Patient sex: M
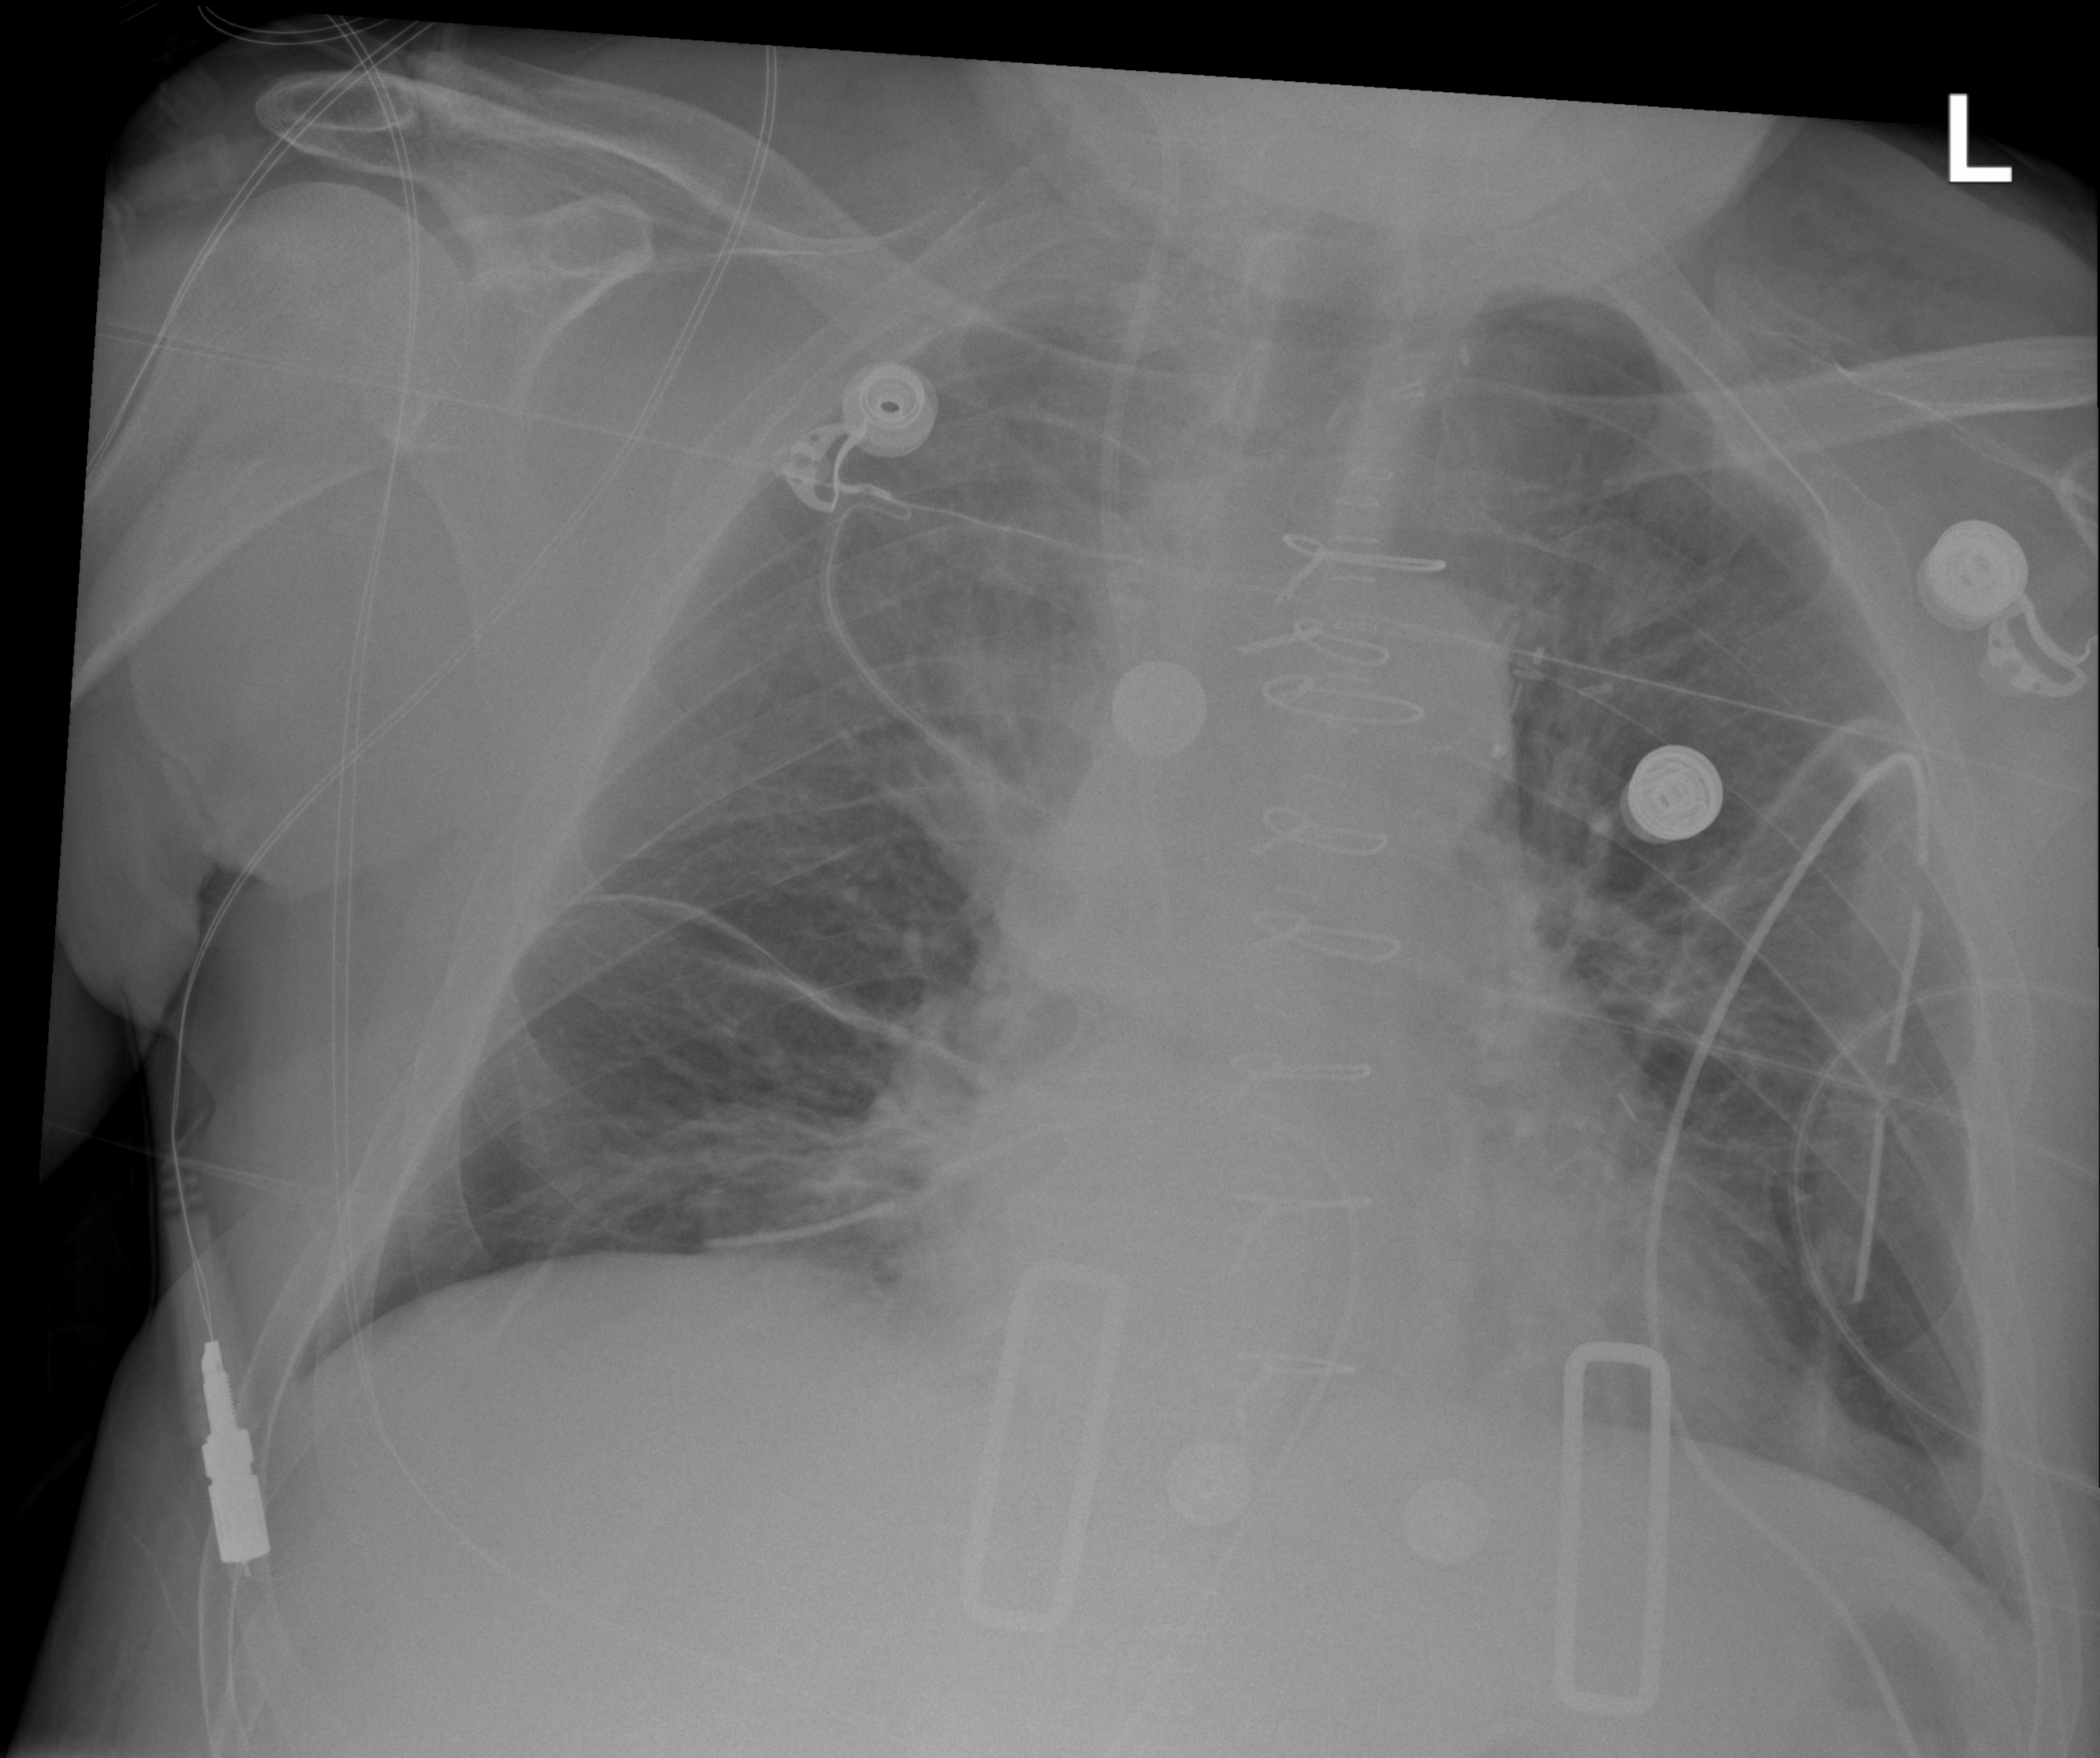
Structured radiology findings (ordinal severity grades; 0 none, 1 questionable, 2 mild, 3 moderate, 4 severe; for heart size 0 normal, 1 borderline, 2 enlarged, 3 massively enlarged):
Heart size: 1
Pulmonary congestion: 2
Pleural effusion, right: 0
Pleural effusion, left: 0
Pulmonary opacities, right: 0
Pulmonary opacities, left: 0
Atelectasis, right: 2
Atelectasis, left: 1